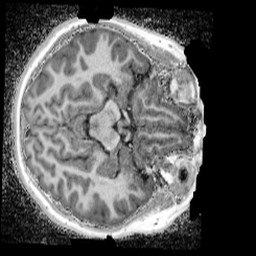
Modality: UNIT1_denoised
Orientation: axial
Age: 13
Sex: female
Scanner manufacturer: siemens
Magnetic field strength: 3 T
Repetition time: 4 s
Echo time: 0.00299 s